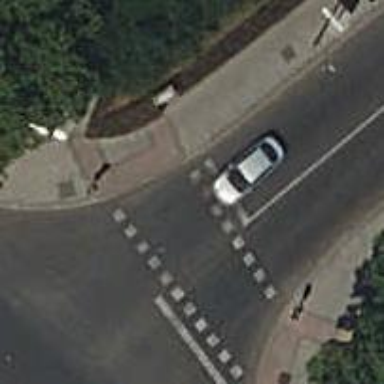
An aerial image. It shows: Marked asphalt footway with crossing markings.